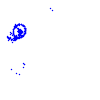
Particle: electron